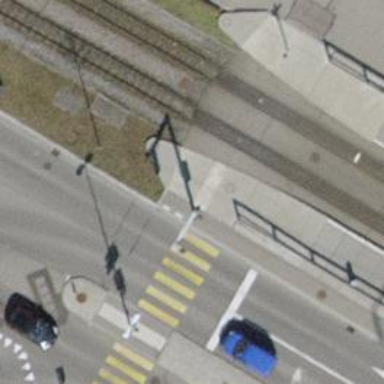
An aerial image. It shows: Crossing for the railway.